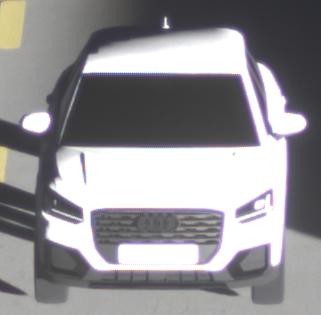
Make: Audi
Model: Q2
Model produced from: 2016
Model produced until: 2020
Doors: 5
Color: white
Road condition: dry road
Daytime: sunrise or sunset
Contrast: high contrast